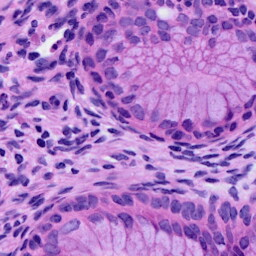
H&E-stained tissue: Cervix